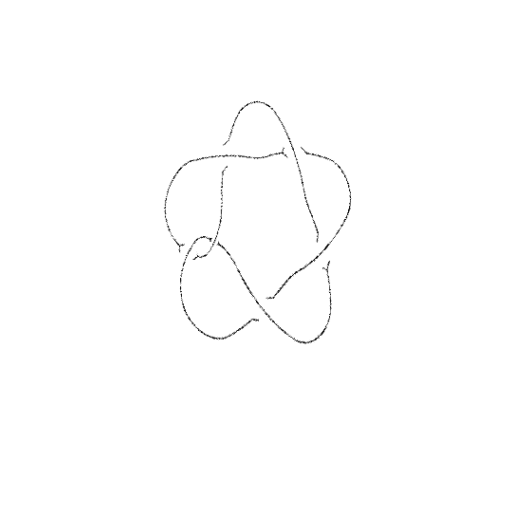
Crossing number: 6